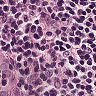
Metastatic tissue present: no